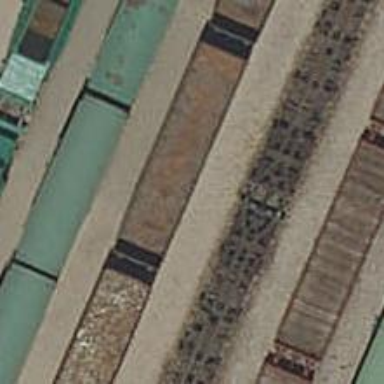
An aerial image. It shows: Large railway yard station.